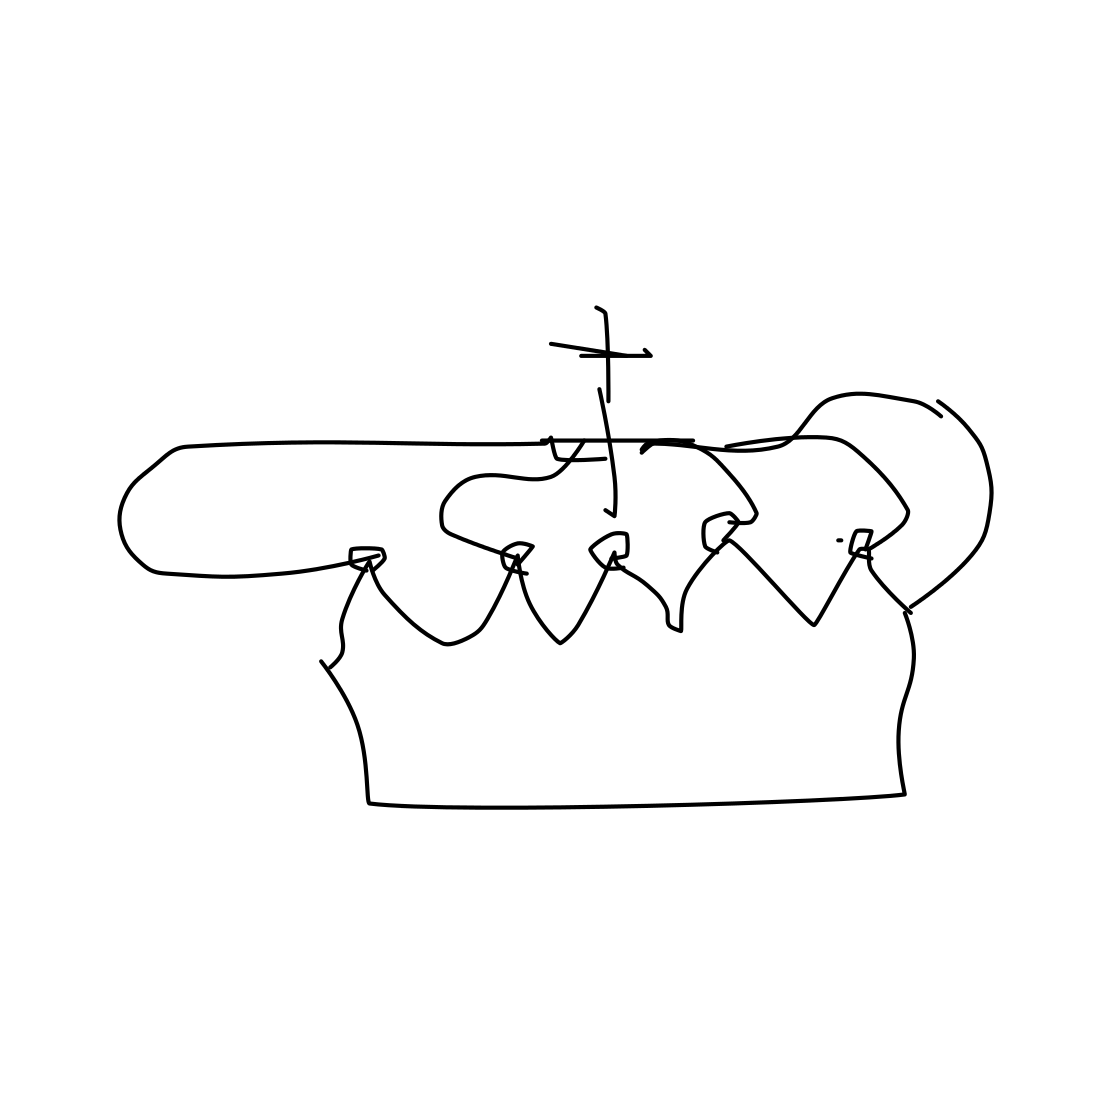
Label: crown